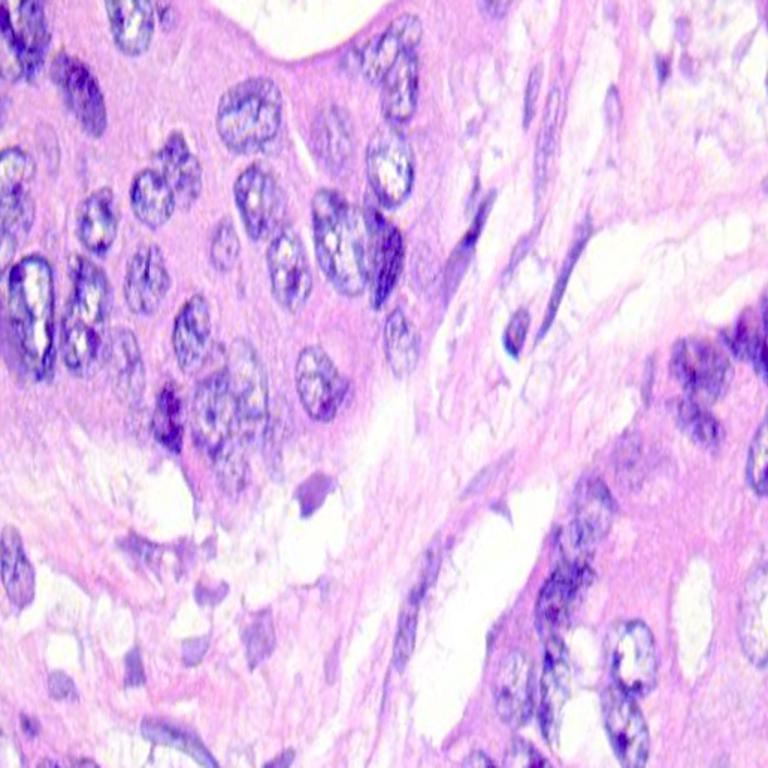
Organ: colon
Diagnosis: adenocarcinomas